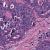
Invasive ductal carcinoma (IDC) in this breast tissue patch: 0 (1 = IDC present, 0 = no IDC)